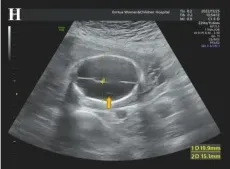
Ultrasound pictures from the third and fourth pregnancy (fetuses II:3 and II:4). (H) II:4: hydranencephaly.
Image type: radiology (ultrasound)